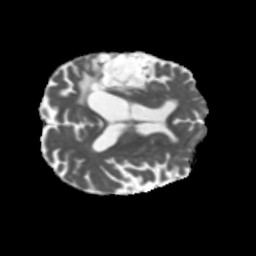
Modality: MD
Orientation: axial
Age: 55
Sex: male
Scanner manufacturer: siemens
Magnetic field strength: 3 T
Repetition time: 5.47 s
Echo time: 0.0854 s